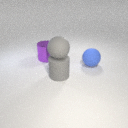
large blue rubber sphere behind large gray rubber cylinder